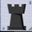
Piece: bR